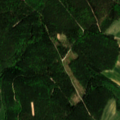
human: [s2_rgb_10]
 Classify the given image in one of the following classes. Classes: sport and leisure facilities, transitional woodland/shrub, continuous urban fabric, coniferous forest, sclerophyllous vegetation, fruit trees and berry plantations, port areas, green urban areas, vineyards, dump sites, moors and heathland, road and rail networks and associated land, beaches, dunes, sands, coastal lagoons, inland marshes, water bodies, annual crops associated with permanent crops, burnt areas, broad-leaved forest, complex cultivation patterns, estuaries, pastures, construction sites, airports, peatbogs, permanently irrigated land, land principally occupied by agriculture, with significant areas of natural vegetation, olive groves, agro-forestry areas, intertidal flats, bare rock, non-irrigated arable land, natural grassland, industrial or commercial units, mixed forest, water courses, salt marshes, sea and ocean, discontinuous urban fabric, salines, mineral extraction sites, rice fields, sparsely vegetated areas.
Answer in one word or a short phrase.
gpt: non-irrigated arable land, land principally occupied by agriculture, with significant areas of natural vegetation, coniferous forest, mixed forest